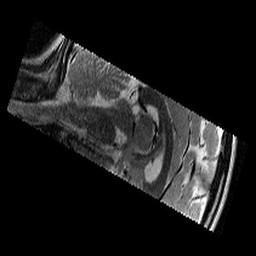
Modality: T2w
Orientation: sagittal
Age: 12
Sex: female
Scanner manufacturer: siemens
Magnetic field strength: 3 T
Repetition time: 9.23 s
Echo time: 0.067 s